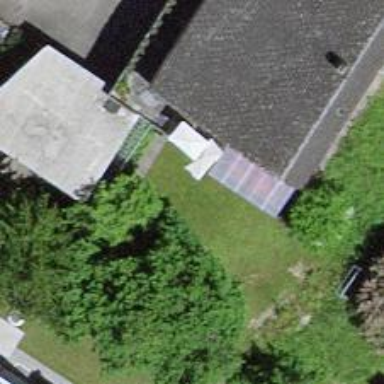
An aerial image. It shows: Garage.